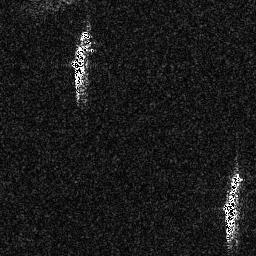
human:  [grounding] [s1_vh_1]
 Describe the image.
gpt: In the satellite image, there is  <ref>1 medium ship </ref> <box>[[85, 66, 94, 94, 0]]</box> located at bottom right,  <ref>1 medium ship </ref> <box>[[27, 10, 35, 38, 0]]</box> located at top.